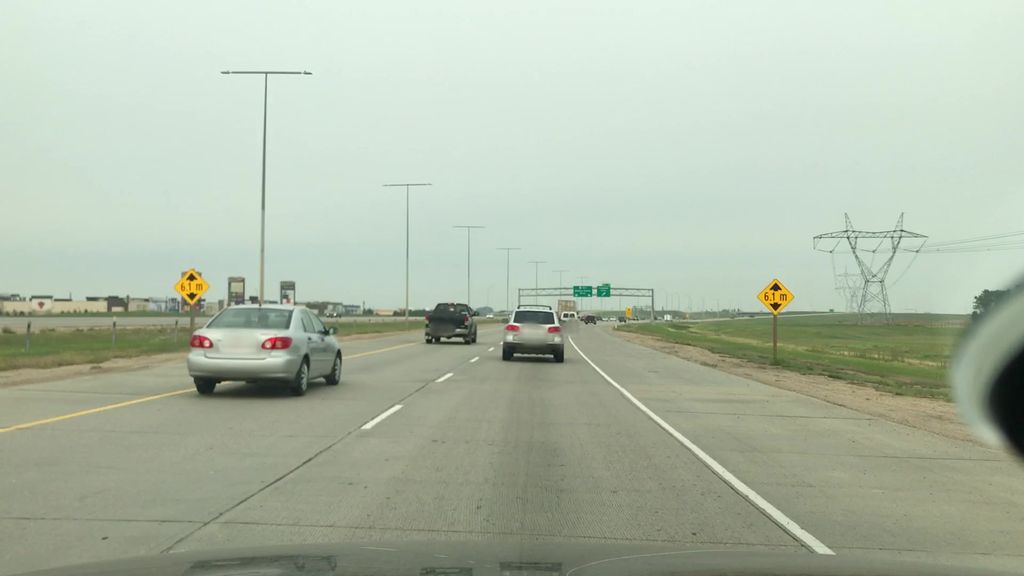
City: edmonton